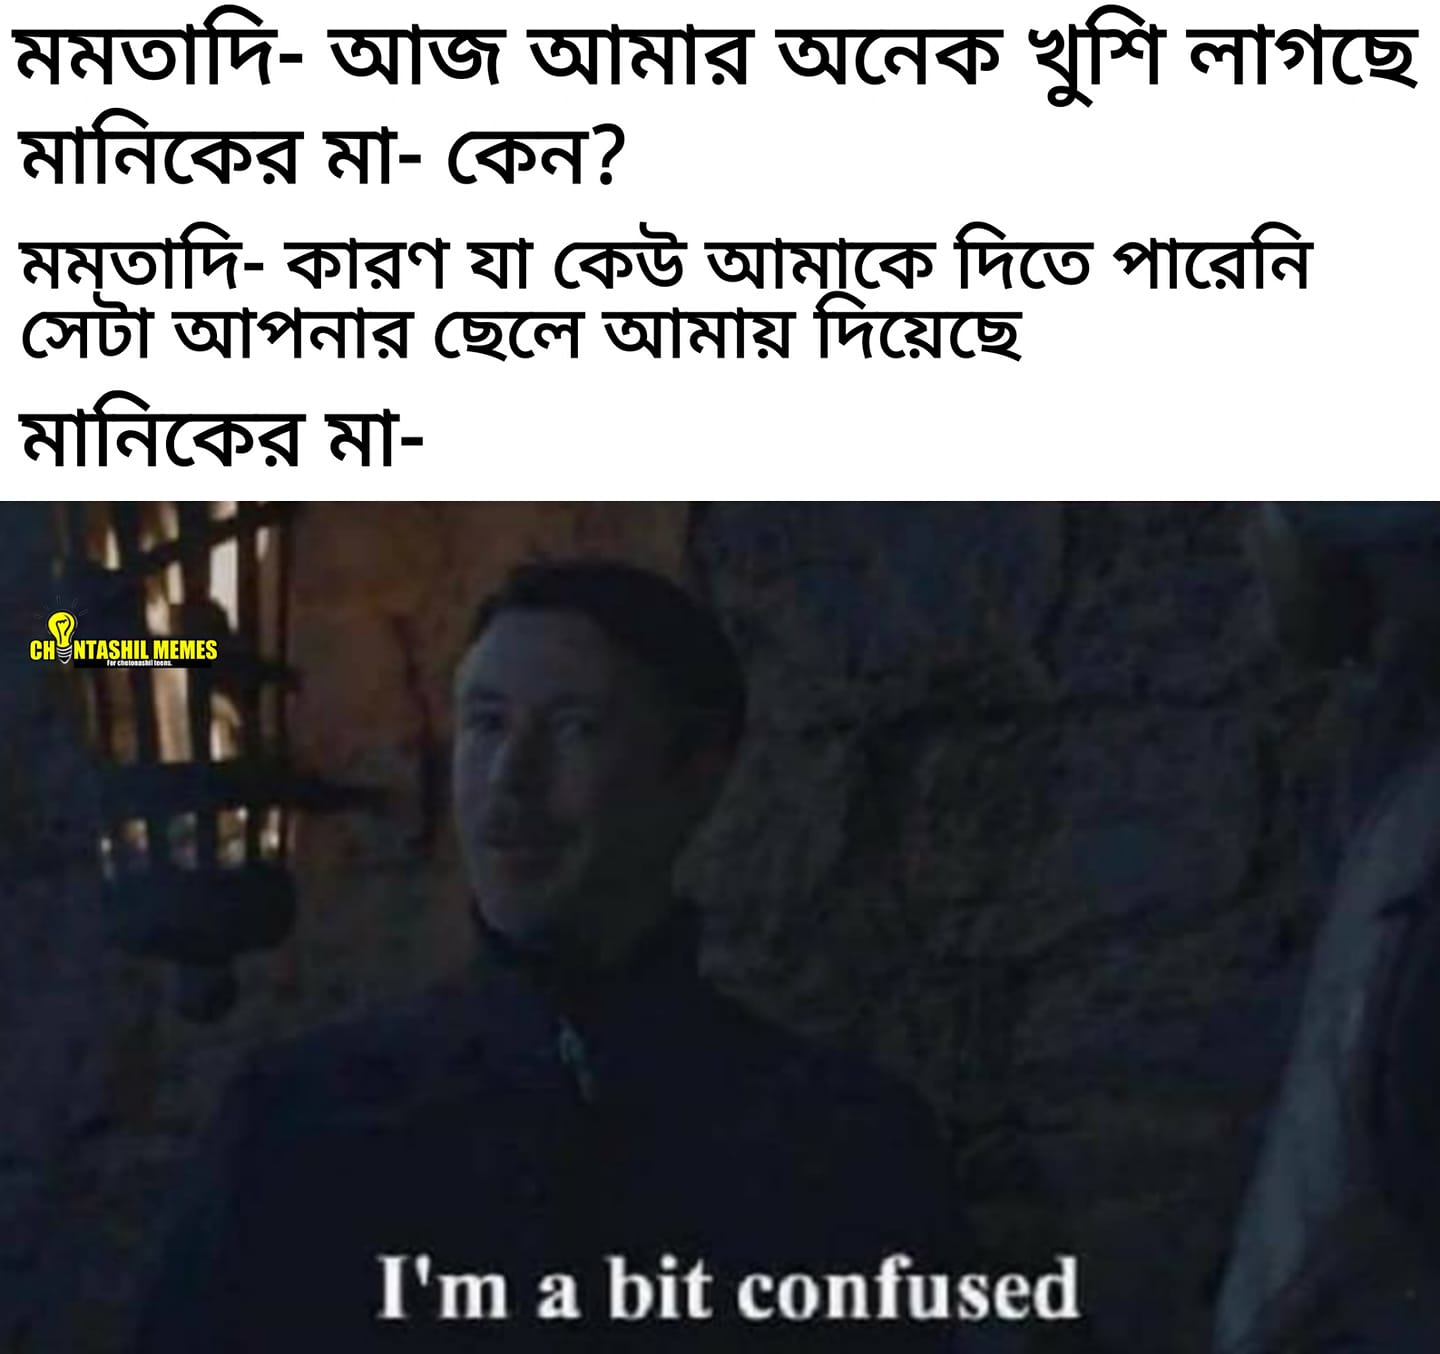
Caption: মমতাদি - আজ আমার অনেক খুশি লাগছে   মানিকের মা - কেন?   মমতাদি - কারণ যা কেউ আমাকে দিতে পারেনি সেটা আপনার ছেলে আমায় দিয়েছে   মানিকের মা -   I'm a bit confused
Label: non-hate